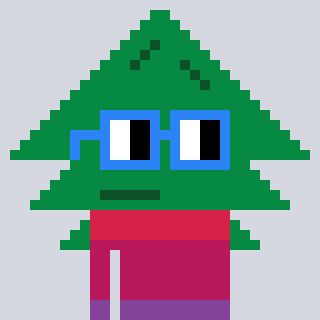
a pixel art character with square blue glasses, a fir-shaped head and a rust-colored body on a cool background